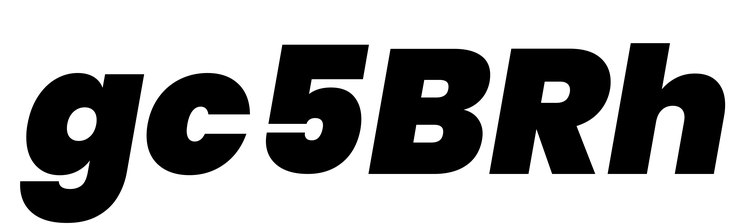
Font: Poppins-BlackItalic